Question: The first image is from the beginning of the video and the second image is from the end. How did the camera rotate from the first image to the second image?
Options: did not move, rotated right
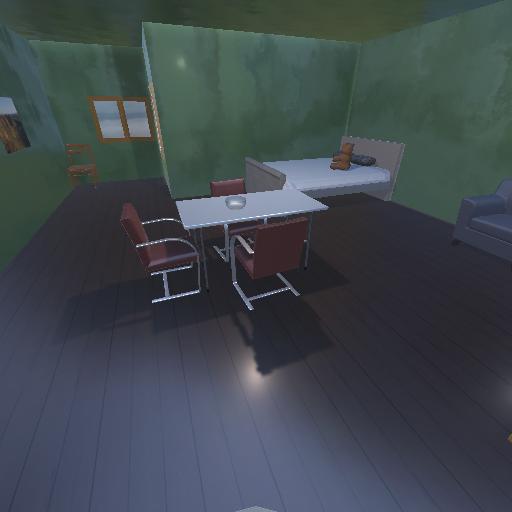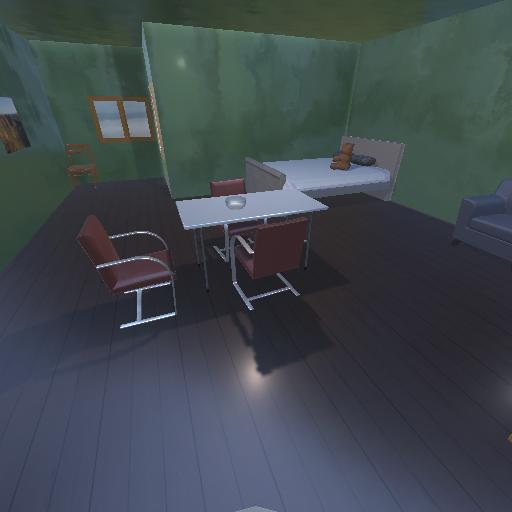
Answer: did not move